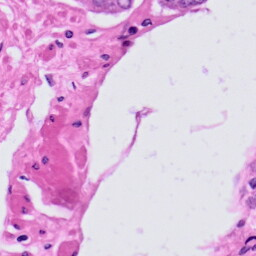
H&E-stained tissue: Prostate